Breast ultrasound image
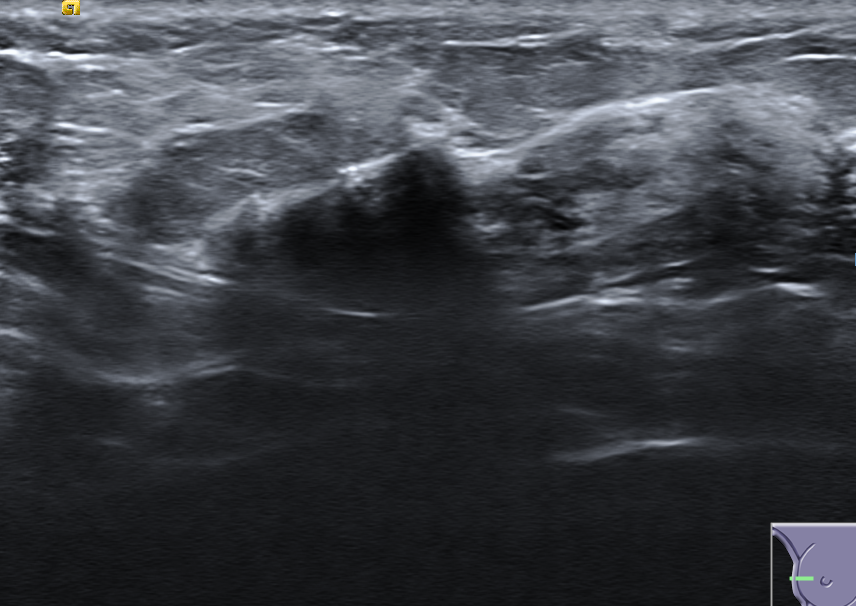
Diagnosis: normal